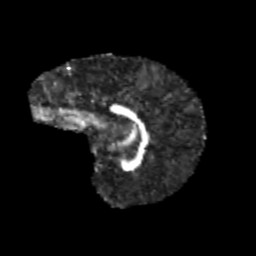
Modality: FA
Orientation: sagittal
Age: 11
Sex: female
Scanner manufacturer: siemens
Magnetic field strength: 3 T
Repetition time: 3.8 s
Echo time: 0.07 s